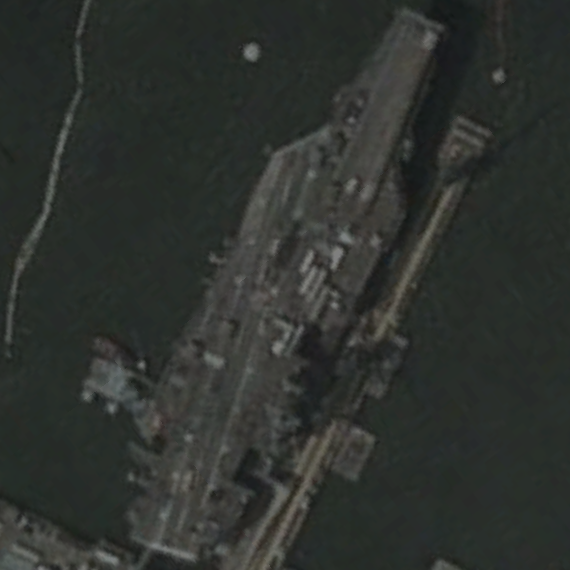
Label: aircraft_carrier